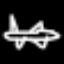
Label: airplane